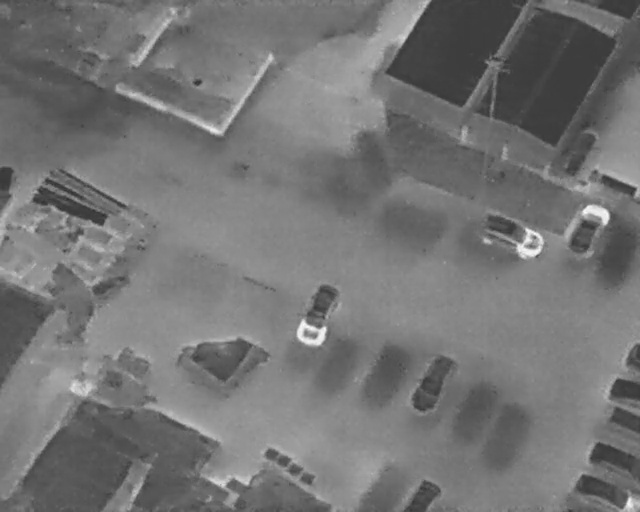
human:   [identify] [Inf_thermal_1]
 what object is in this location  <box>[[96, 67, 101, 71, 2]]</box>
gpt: <ref>1 small car at the right</ref>